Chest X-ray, PA view. Patient: 37 years old, sex M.
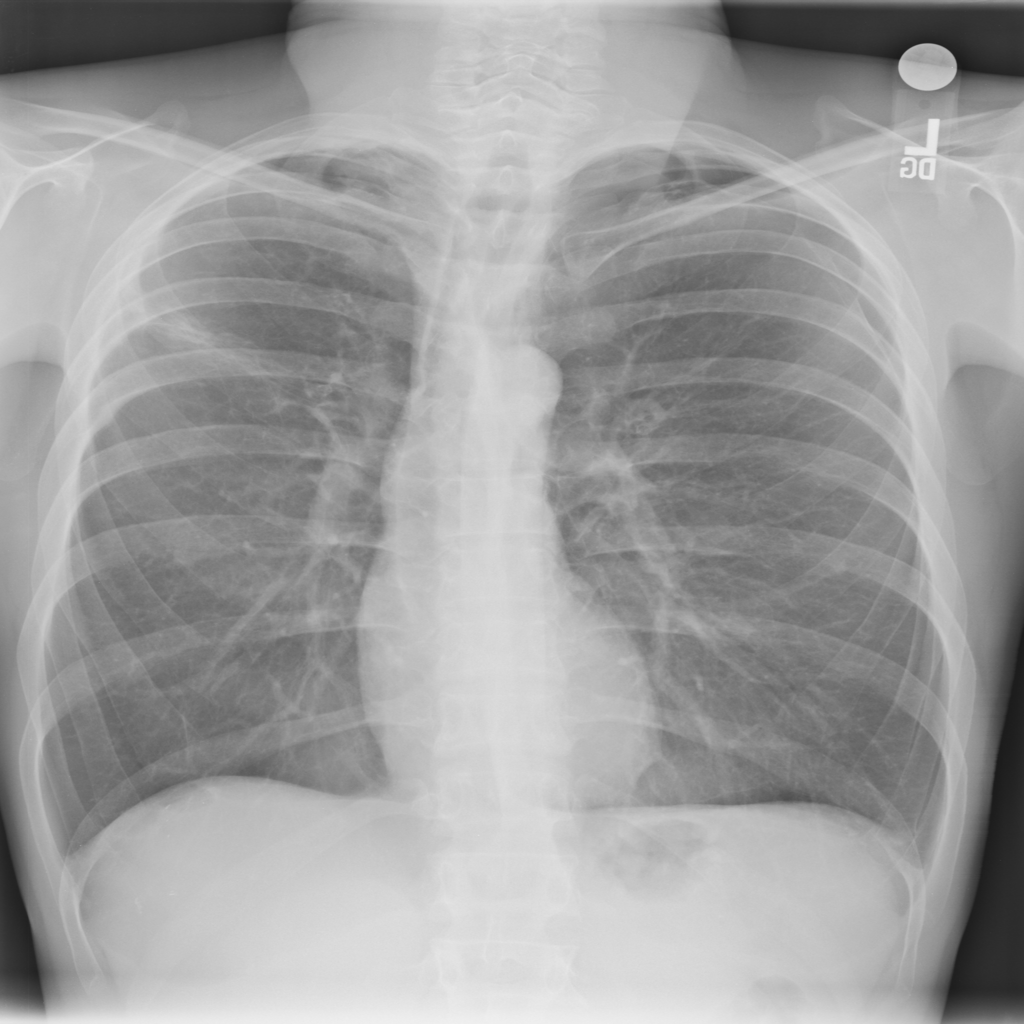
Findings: Pneumothorax